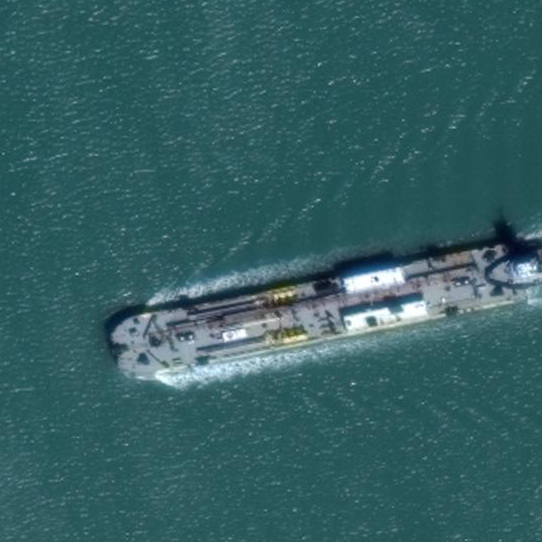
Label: Tank_ship